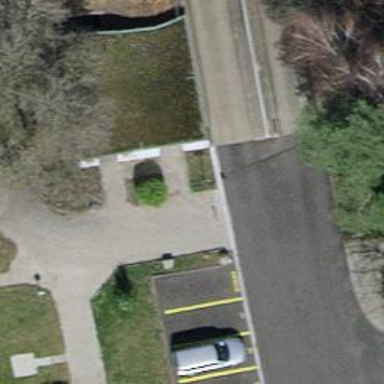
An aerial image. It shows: Bollard barrier.